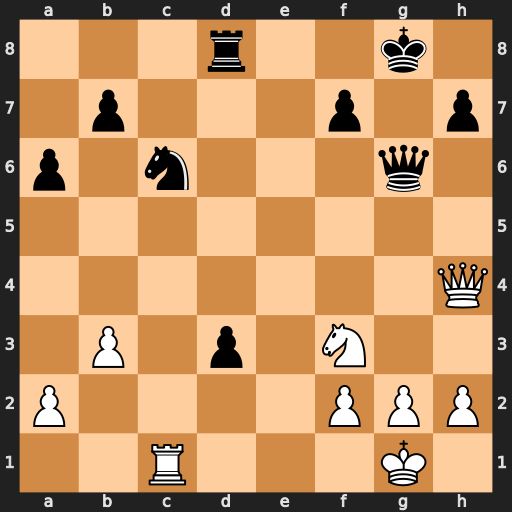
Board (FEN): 3r2k1/1p3p1p/p1n3q1/8/7Q/1P1p1N2/P4PPP/2R3K1
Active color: w
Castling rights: -
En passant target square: -
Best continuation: Rxc6 bxc6 Qxd8+